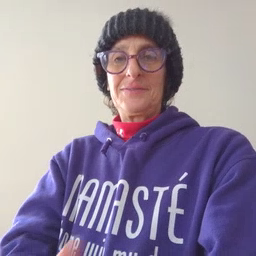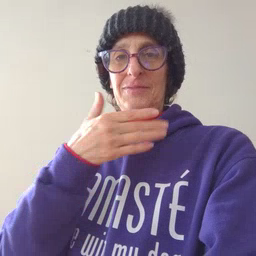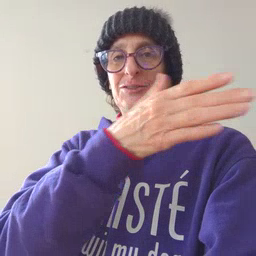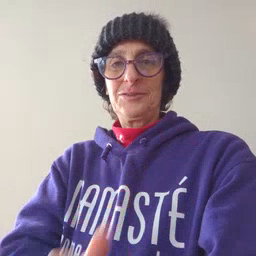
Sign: fish